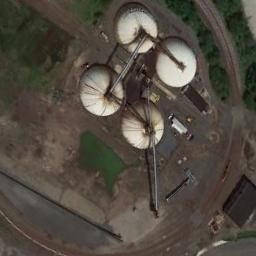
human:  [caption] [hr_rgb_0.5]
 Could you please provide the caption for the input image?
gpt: There are four white storage tanks on the bare land next to the grass .

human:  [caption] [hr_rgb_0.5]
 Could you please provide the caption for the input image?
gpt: There is a building next to the storage tanks .

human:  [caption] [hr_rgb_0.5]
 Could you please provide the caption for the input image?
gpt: There are four neatly arranged large oil storage tanks in the factory, And there are large lawns in the factory .

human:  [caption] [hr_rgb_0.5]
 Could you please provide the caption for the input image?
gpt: There are three larger storage tanks and more than a dozen smaller storage tanks .

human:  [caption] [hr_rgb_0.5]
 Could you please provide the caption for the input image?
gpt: There are four white storage tanks .